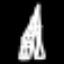
Label: The Eiffel Tower